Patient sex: F
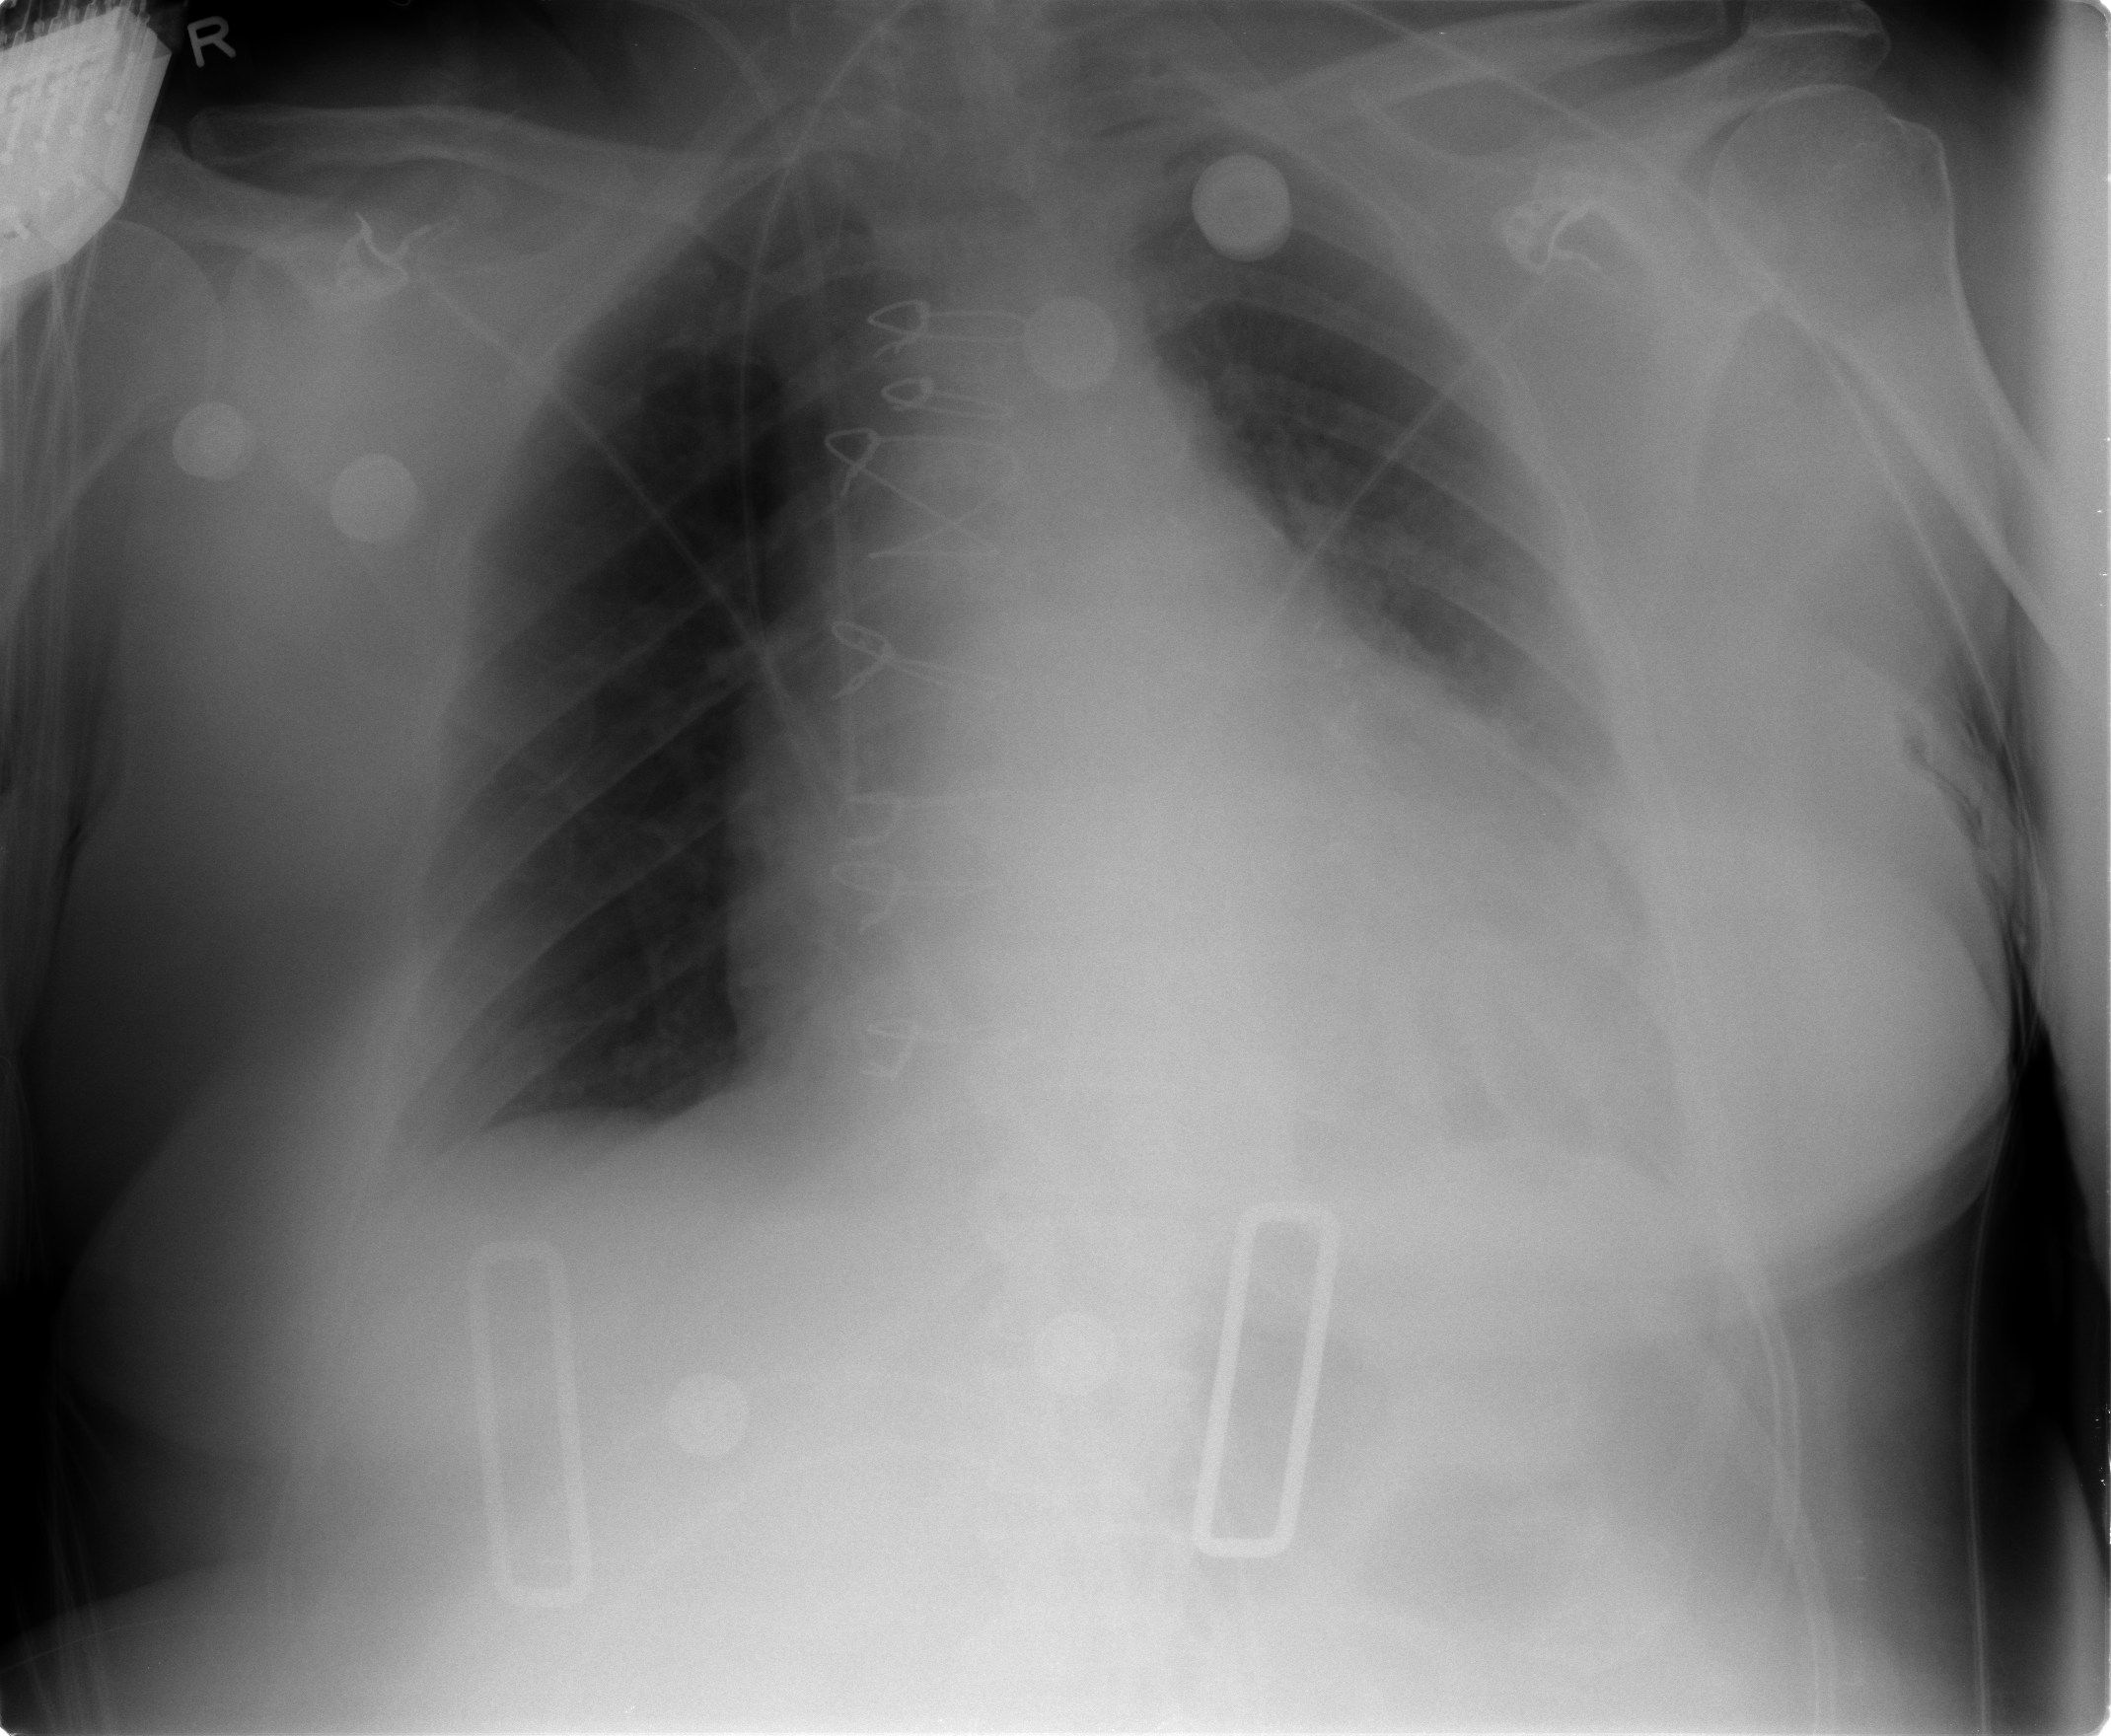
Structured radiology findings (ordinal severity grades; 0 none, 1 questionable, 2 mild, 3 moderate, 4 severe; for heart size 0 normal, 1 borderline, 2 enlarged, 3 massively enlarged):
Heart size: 2
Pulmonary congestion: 0
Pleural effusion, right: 0
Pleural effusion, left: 2
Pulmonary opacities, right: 0
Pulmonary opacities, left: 0
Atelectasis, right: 0
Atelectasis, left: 2